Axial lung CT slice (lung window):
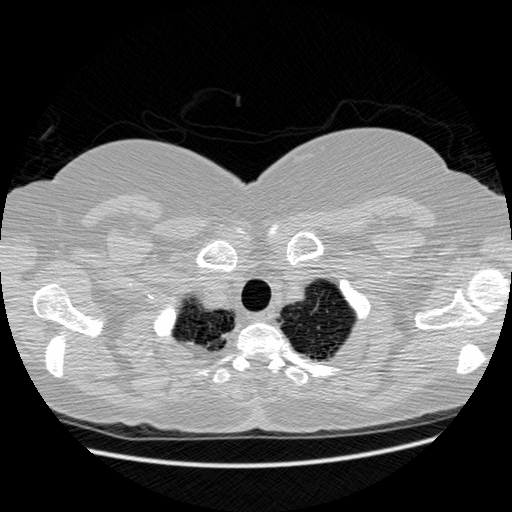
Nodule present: no